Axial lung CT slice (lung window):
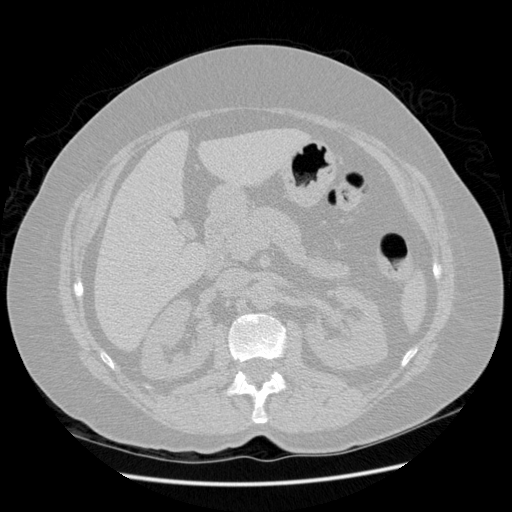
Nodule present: no